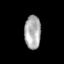
Tissue: skin
Cell type: Epithelial cells
Senescence score: 0.7686
Nuclear area (px): 535
Mean DAPI intensity: 173.088